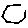
Label: hexagon